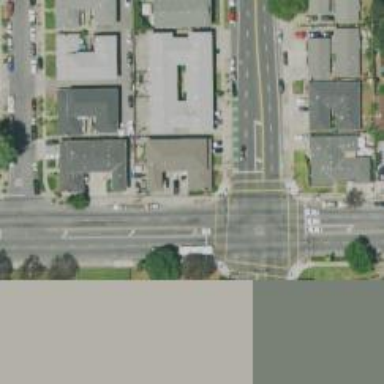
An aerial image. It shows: Solid stop line on the road.